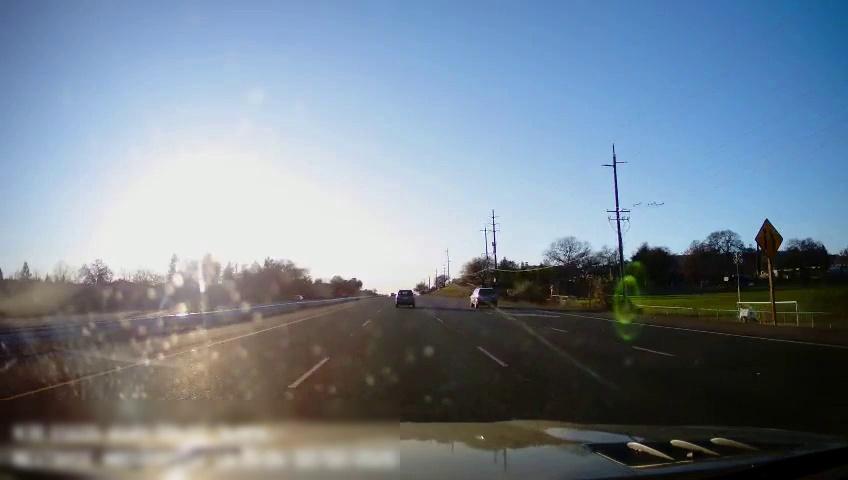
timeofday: Day
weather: Sunny
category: Drivable Space
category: Drivable Space
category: Vehicles | Car
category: Vehicles | Car
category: Vehicles | Truck
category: Lanes | Alternate Lane
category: Lanes | Alternate Lane
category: Lanes | Current Lane
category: Lanes | Current Lane
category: Lanes | Alternate Lane
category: Traffic | Signs